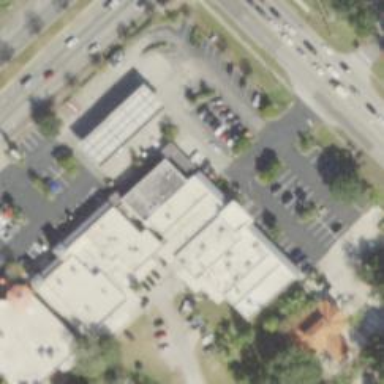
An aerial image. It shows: Convenience shop.